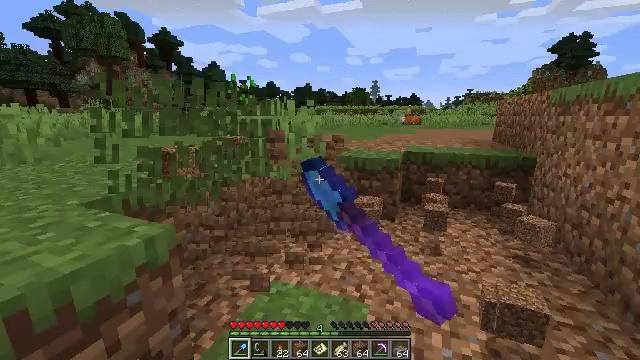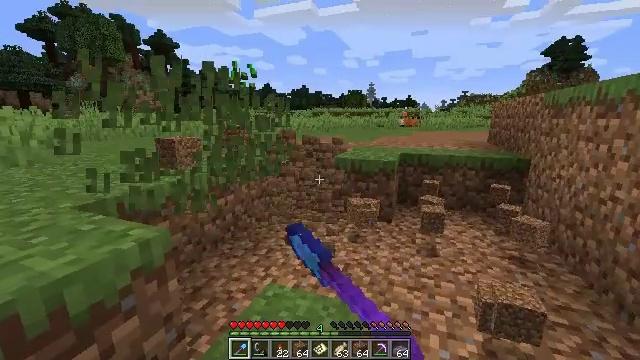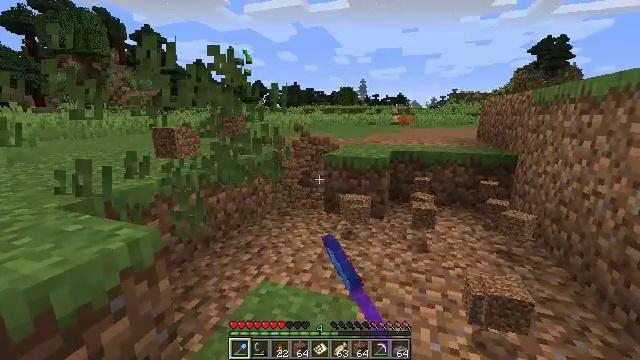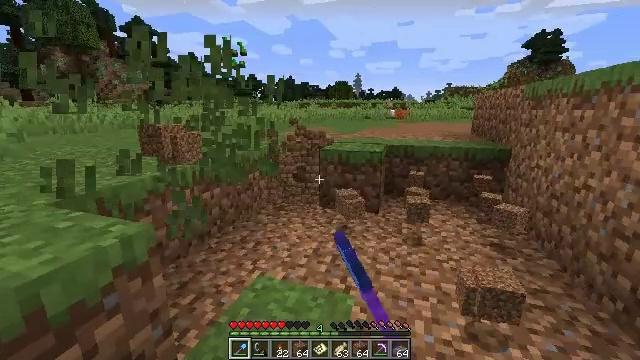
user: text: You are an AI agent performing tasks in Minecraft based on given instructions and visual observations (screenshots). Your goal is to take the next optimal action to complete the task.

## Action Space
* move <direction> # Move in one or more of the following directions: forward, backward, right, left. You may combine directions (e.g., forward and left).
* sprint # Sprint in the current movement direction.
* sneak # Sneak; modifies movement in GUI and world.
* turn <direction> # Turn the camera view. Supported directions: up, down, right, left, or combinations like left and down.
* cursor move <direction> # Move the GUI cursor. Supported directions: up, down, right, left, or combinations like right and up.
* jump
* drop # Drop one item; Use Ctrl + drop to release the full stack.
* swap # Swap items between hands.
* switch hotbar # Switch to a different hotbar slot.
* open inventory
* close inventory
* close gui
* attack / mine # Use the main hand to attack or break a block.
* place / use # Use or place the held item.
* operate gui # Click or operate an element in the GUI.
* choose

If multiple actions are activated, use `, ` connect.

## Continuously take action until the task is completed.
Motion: motion action
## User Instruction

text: Collect dirt by holding left button.
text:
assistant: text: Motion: no_op
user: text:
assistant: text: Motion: turn right
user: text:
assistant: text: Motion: move forward and move left, turn right and down
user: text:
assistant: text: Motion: no_op